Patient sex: M
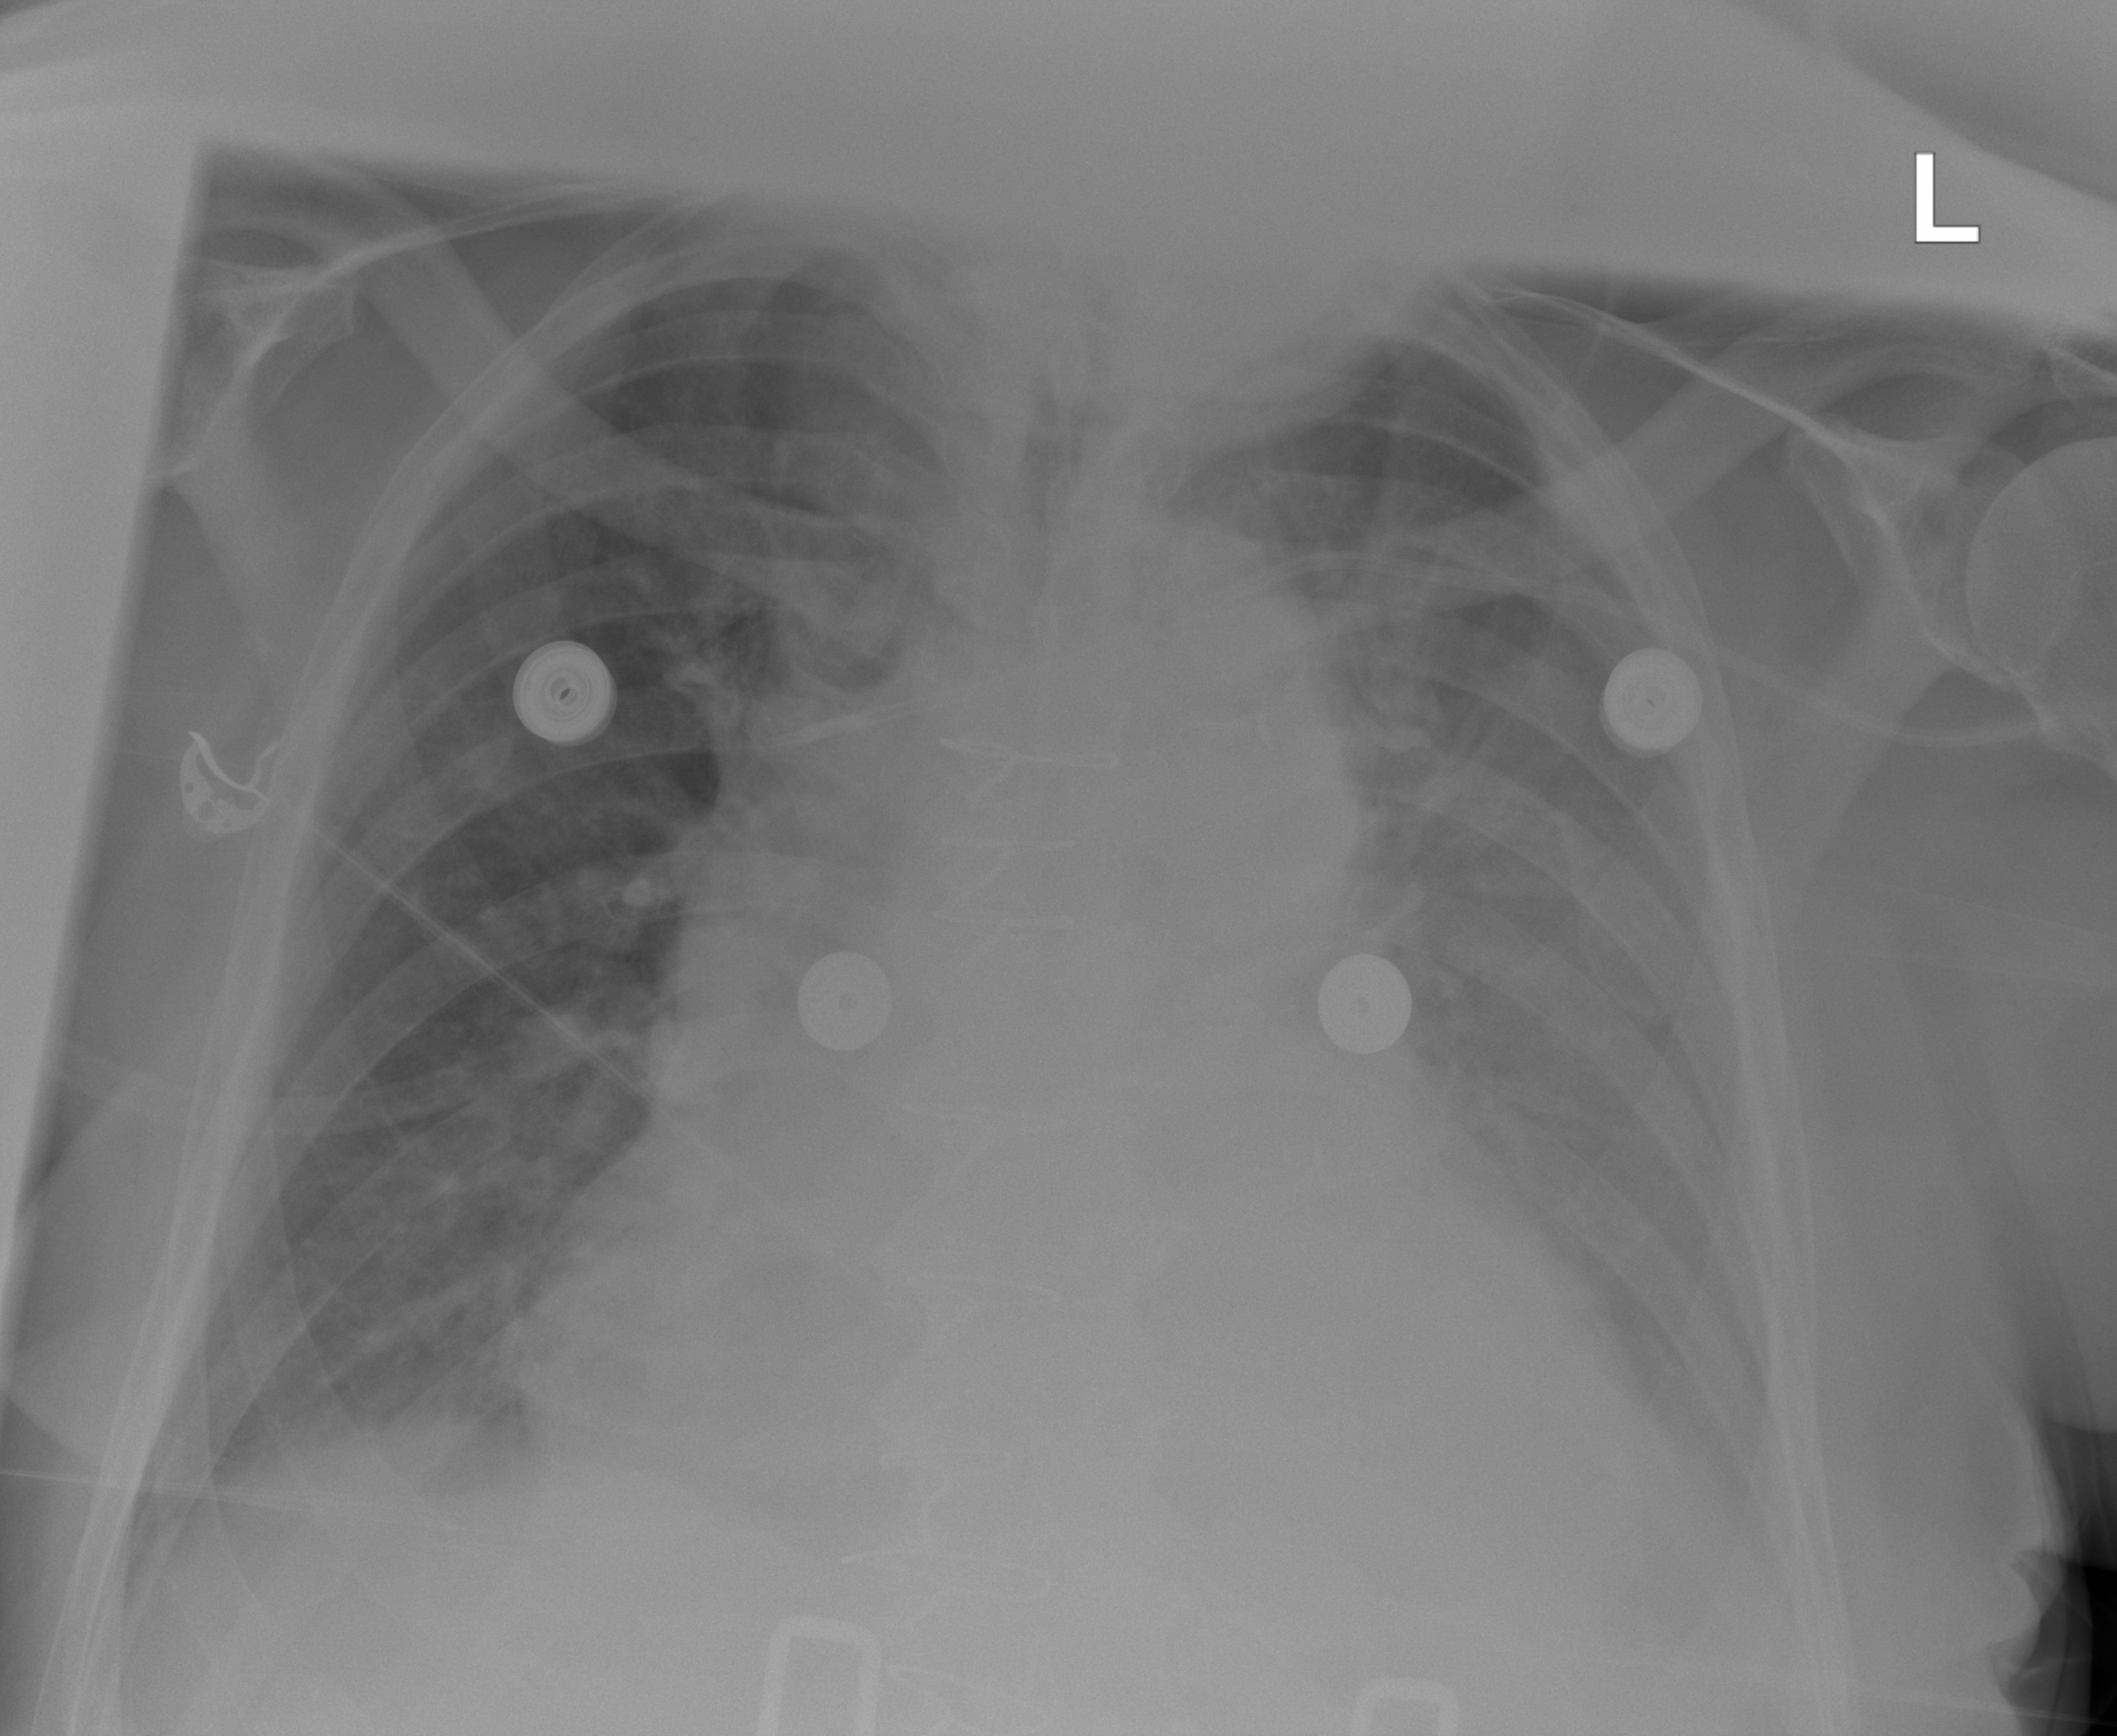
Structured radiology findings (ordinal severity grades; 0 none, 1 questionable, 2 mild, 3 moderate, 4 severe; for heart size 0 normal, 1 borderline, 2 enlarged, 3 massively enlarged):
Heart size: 2
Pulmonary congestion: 2
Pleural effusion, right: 2
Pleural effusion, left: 3
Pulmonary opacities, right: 0
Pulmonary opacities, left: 1
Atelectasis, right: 2
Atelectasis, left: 2